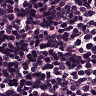
Metastatic tissue present: no